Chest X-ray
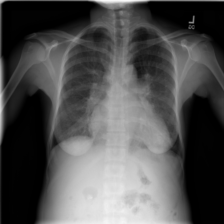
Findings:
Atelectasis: negative
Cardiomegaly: negative
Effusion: negative
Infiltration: negative
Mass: negative
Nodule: negative
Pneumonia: negative
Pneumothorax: negative
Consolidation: negative
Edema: negative
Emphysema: negative
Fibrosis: negative
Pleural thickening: negative
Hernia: negative